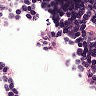
Metastatic tissue present: no